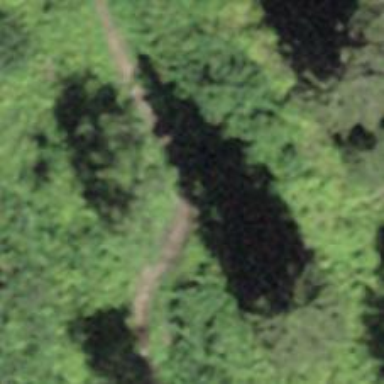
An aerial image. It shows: Path.